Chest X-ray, PA view. Patient: 64 years old, sex M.
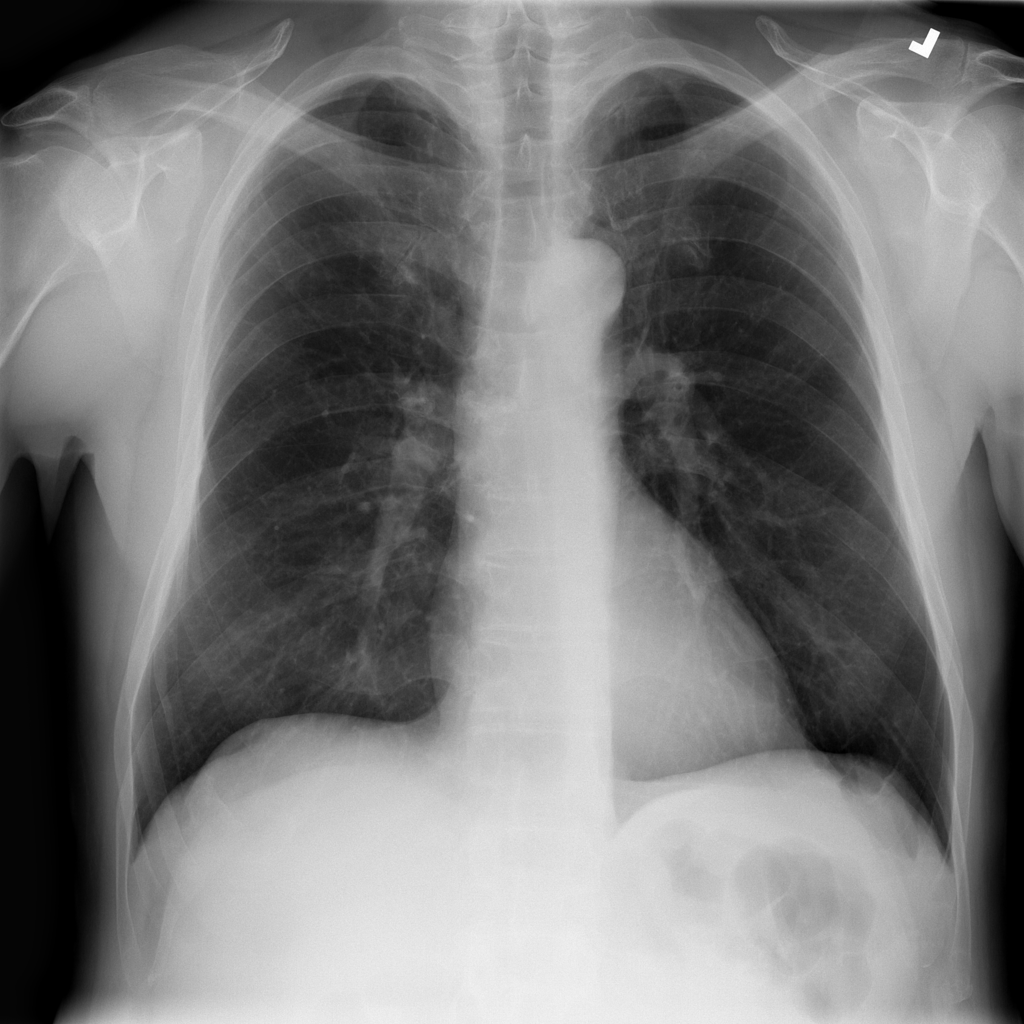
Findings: Pleural_Thickening